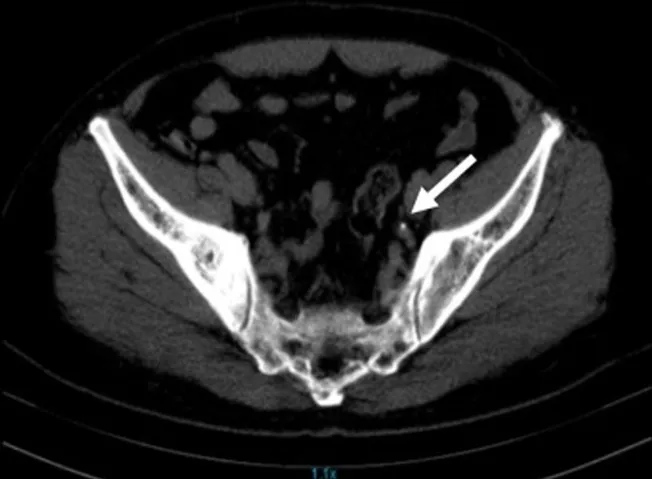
computed tomography of kidneys, ureters, and bladder revealed an obstructive left ureteric calculus at the vesicoureteric junction (VUJ) measuring 4.7 mm with no obvious fat stranding.
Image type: radiology (ct)